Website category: sports
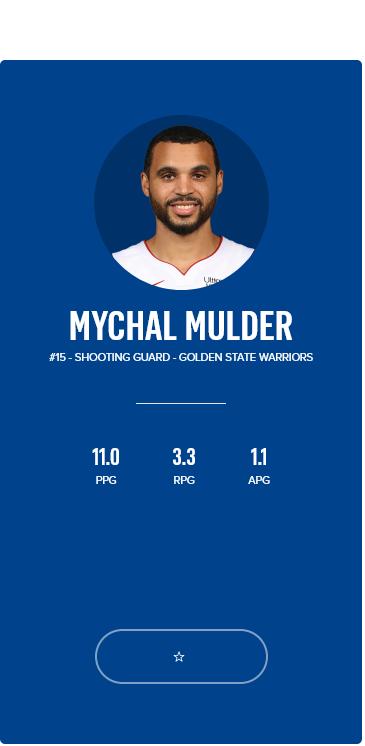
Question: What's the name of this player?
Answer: MYCHAL MULDER

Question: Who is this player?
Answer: MYCHAL MULDER

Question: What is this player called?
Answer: MYCHAL MULDER

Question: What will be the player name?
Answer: MYCHAL MULDER

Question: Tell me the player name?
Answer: MYCHAL MULDER

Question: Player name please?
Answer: MYCHAL MULDER

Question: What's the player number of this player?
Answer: #15

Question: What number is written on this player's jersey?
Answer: #15

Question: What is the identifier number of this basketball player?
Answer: #15